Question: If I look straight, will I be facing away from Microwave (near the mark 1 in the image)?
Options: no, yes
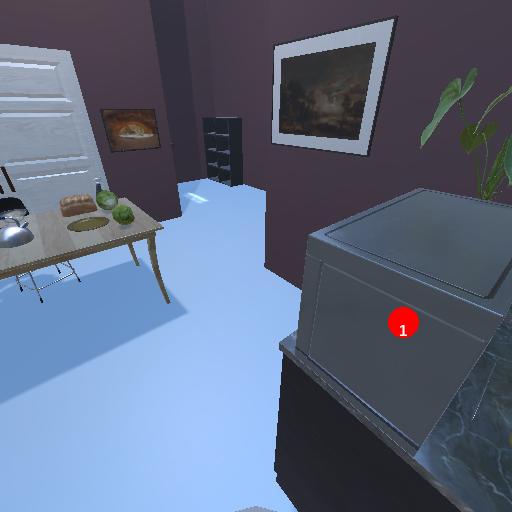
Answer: no